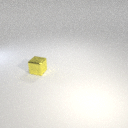
small yellow metal cube